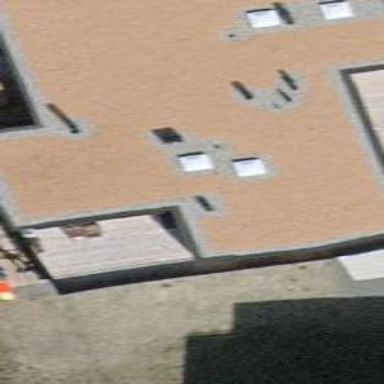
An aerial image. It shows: Apartment building with flat roof.